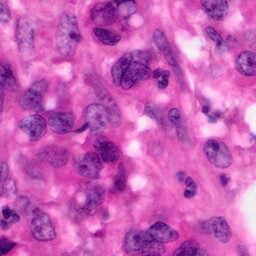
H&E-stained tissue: Pancreatic